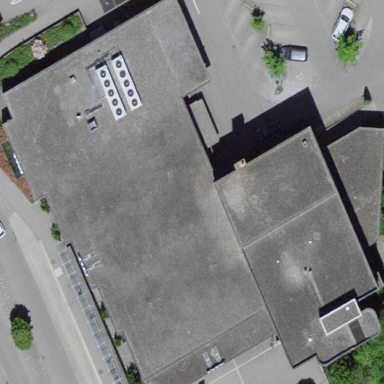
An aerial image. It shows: Flat-roofed building.